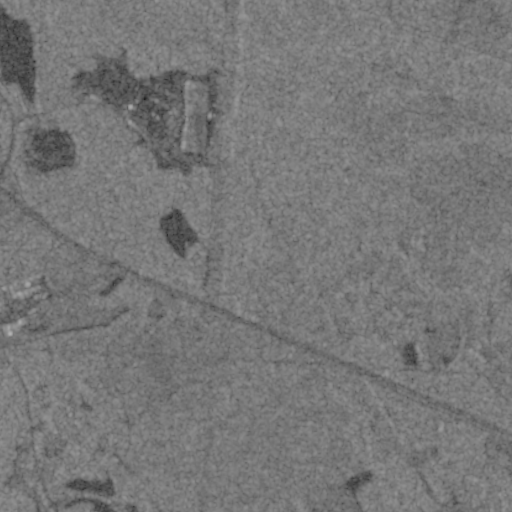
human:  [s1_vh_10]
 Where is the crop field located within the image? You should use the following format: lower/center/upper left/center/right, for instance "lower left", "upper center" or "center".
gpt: The crop field is located in the lower right of the image.
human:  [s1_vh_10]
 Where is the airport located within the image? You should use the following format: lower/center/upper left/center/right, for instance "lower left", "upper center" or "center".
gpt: There is no airport in the image.

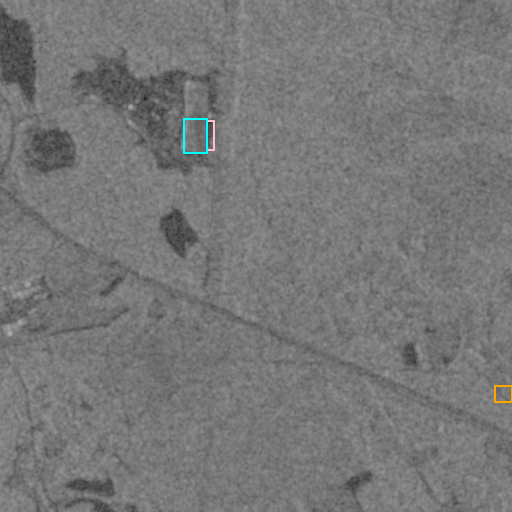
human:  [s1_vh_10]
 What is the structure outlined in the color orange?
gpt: The structure outlined in orange is a crop field.
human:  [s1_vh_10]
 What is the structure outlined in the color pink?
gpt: The structure outlined in pink is a parking lot.
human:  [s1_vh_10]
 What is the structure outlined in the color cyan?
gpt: The structure outlined in cyan is a building.
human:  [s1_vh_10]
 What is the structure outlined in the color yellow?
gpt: There is no yellow outline.